Question: I have following default style applied to my form label:
'''
@media (min-width: 1200px)
.col-lg-1, .col-lg-2, .col-lg-3, .col-lg-4, .col-lg-5, .col-lg-6, .col-lg-7, .col-lg-8, .col-lg-9, .col-lg-10, .col-lg-11, .col-lg-12 {
float: left;
}
'''
So how can I override it by making {float:none;}? If I write a new class, still it's not taking it up.
I tried: in custom.css:
'''
@media (min-width: 1200px){.form-label-float{float:none;}}
'''
It did not work!
html:
order of css:
'''
<link rel="stylesheet" type="text/css" href="../css/bootstrap.min.css"/>
<link rel="stylesheet/less" type="text/css" href="../css/bootswatch.less"/>
<link rel="stylesheet/less" type="text/css" href="../css/variables.less"/>
<link rel="stylesheet" type="text/css" href="../css/custom.css"/>
<div id="passCode"></div>
<form class="form-horizontal">
<fieldset>
<legend style="color:#145FAC">Please Fill in the Online Form</legend>
<div class="form-group">
<label for="inputEmail" class="col-lg-2 control-label">Name</label>
<div class="col-lg-10">
<input type="text" class="form-control formWidth" id="inputName" placeholder="Nam" />
</div>...</div>
</fieldset>
</form>
'''
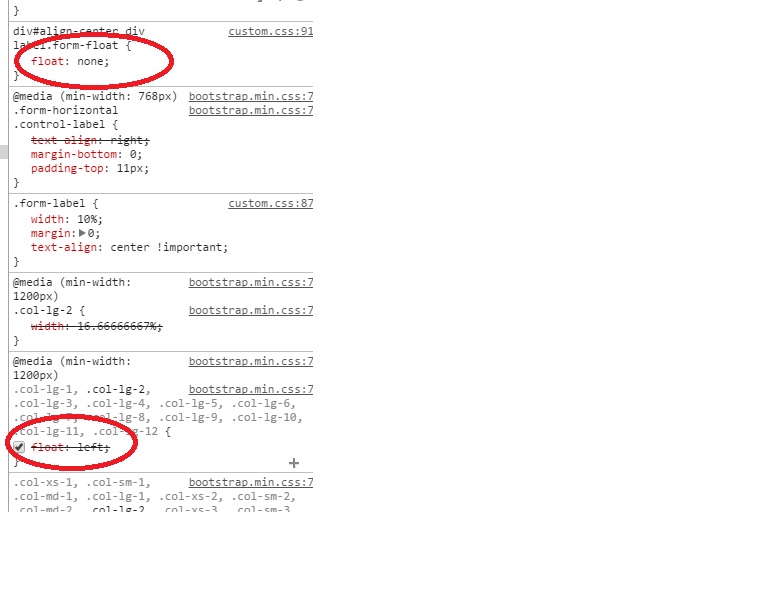
Answer: Check selector specificity values - try to add !important - if it works than try to calculate yours and bootstrap's selector specificity and compare it.
<URL>